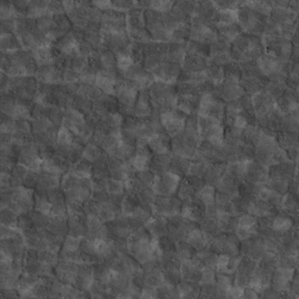
Label: non_frost